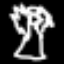
Label: angel